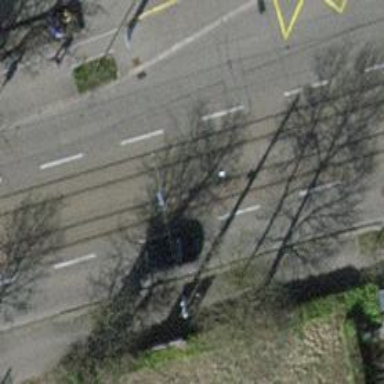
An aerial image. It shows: Tram level crossing on the railway.